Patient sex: M
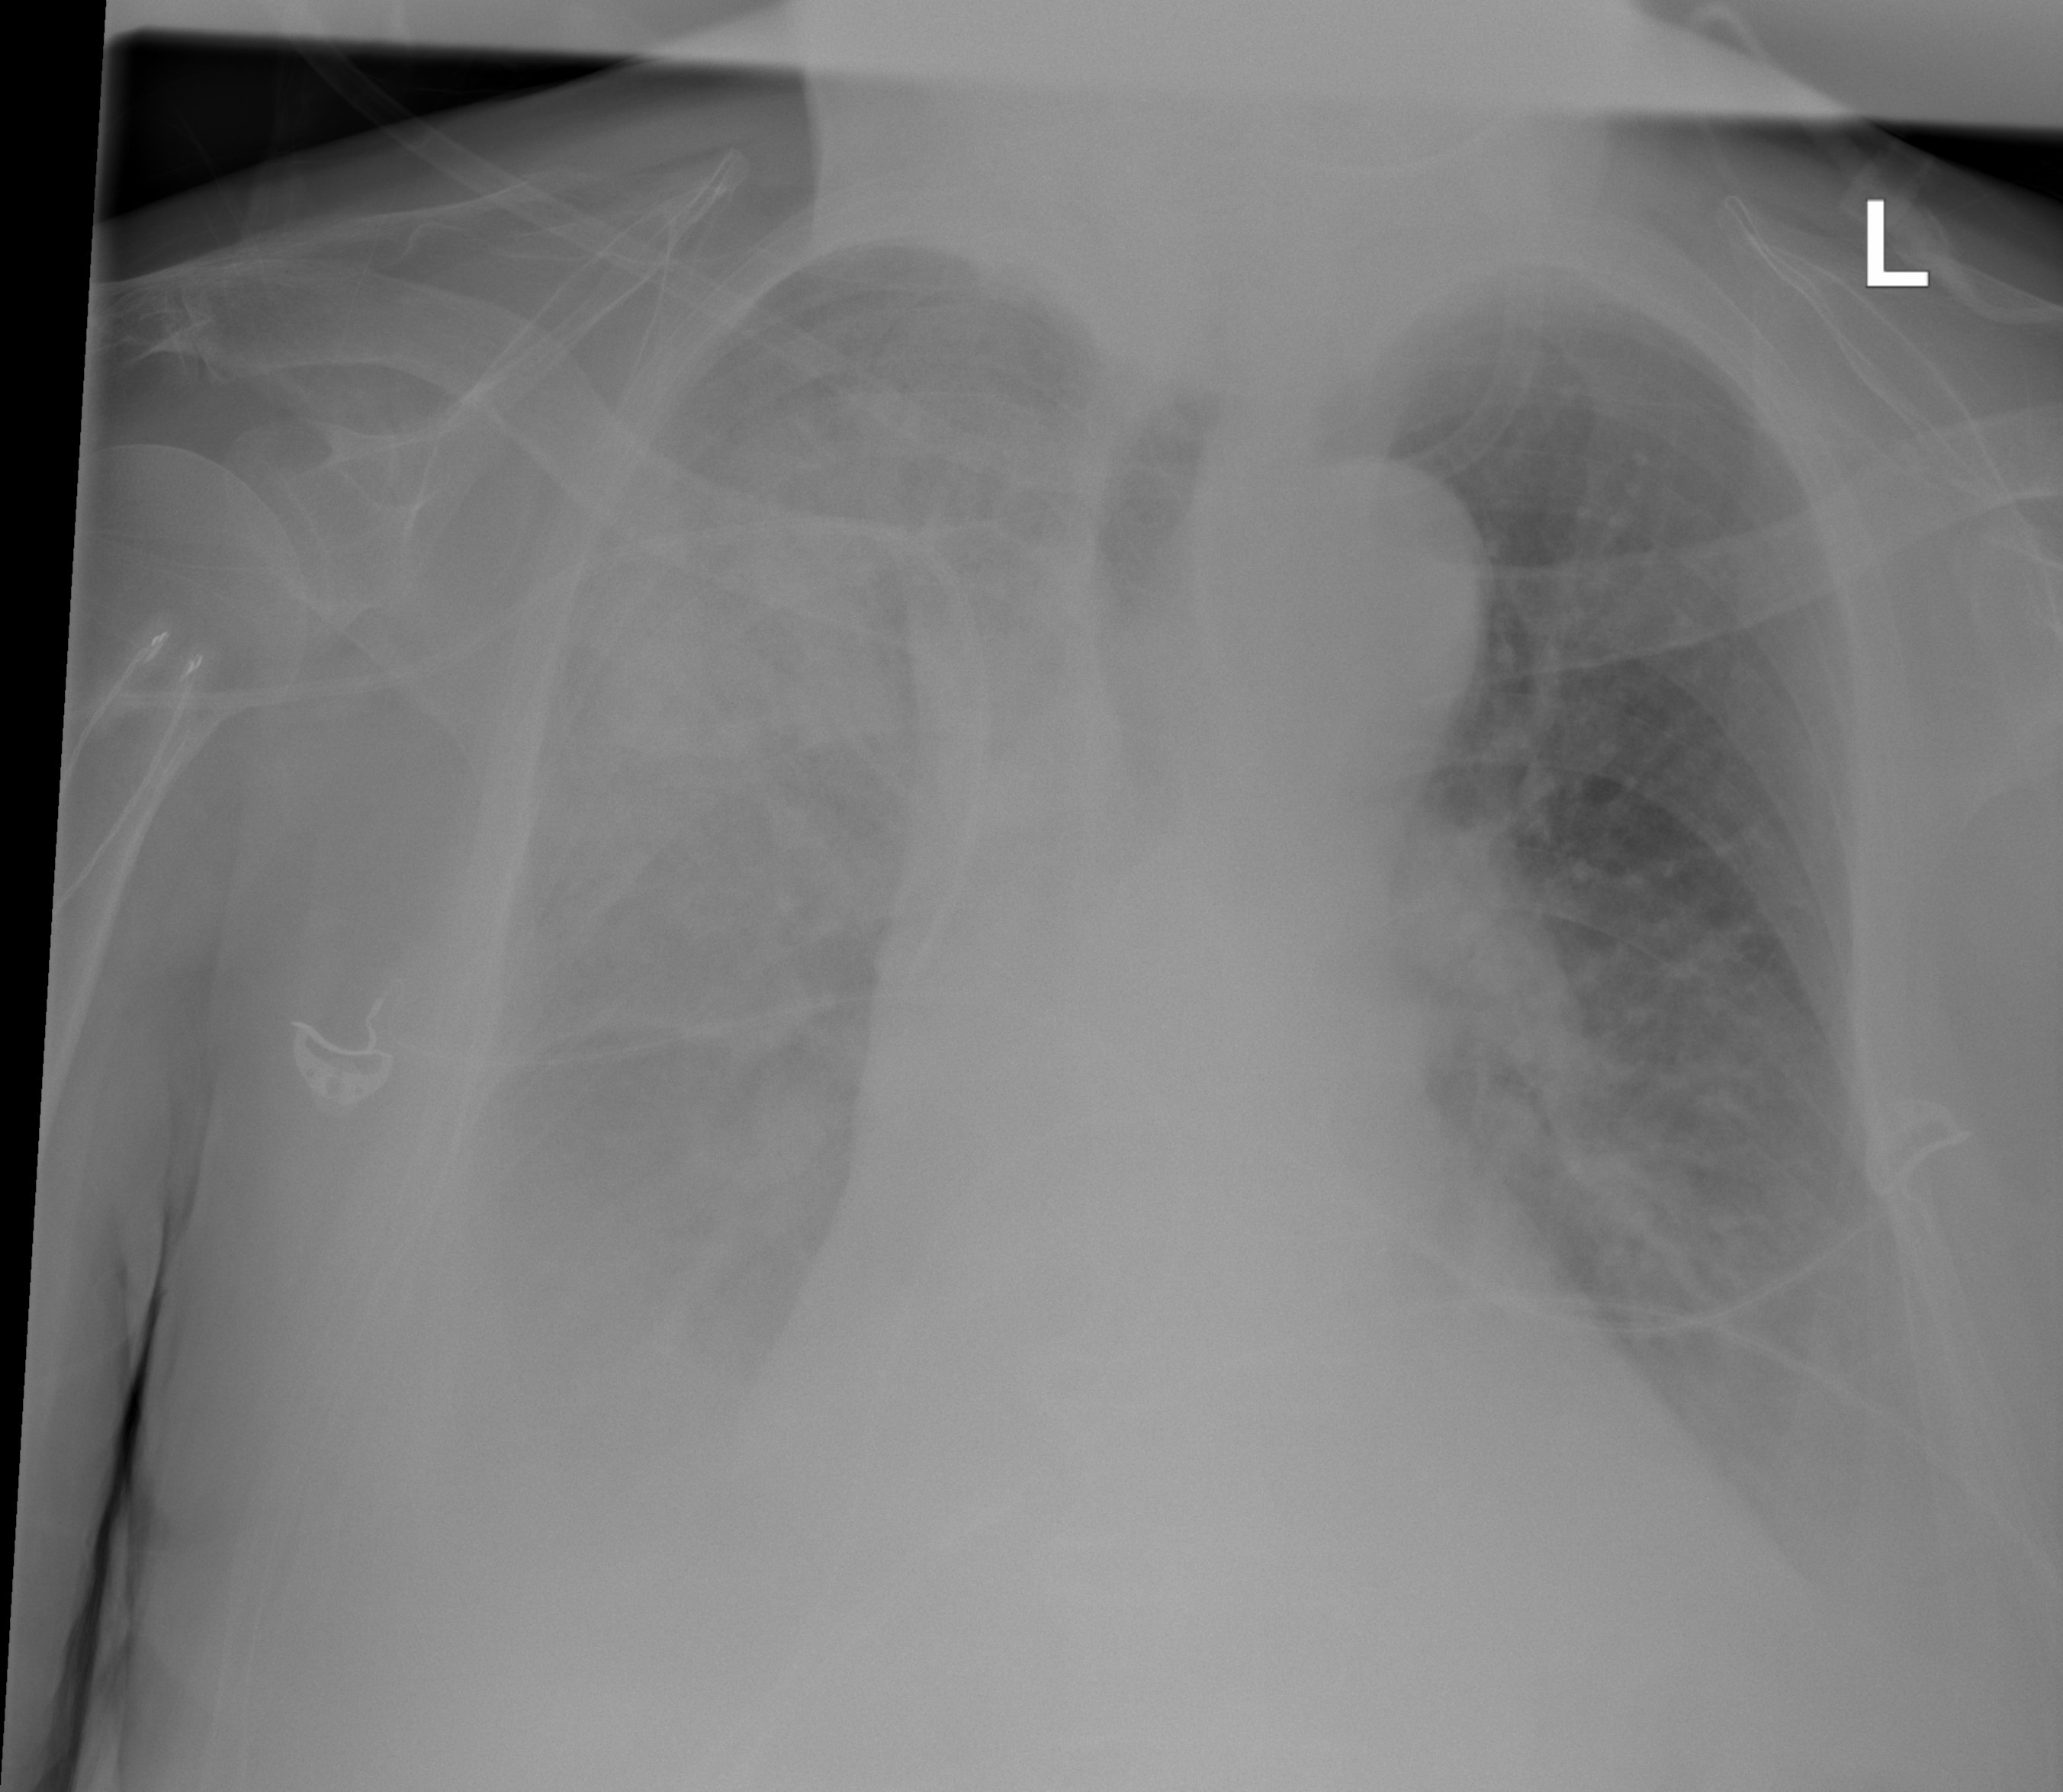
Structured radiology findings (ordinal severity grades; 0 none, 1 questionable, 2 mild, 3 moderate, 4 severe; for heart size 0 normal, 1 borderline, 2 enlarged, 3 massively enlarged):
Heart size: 0
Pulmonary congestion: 0
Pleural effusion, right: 2
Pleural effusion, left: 2
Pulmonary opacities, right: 3
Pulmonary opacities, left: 1
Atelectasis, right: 2
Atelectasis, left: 2